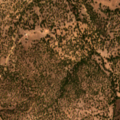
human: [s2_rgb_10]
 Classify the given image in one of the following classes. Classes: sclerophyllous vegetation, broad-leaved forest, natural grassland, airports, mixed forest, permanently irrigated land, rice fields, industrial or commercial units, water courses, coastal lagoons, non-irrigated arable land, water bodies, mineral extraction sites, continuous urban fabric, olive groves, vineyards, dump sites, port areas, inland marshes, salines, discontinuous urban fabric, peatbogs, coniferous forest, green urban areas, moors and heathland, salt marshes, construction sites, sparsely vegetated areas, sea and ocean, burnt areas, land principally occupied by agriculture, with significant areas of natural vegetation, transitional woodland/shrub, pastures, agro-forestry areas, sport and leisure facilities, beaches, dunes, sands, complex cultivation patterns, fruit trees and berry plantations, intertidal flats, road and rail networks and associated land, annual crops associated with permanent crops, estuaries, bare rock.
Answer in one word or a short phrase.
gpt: agro-forestry areas